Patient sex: F
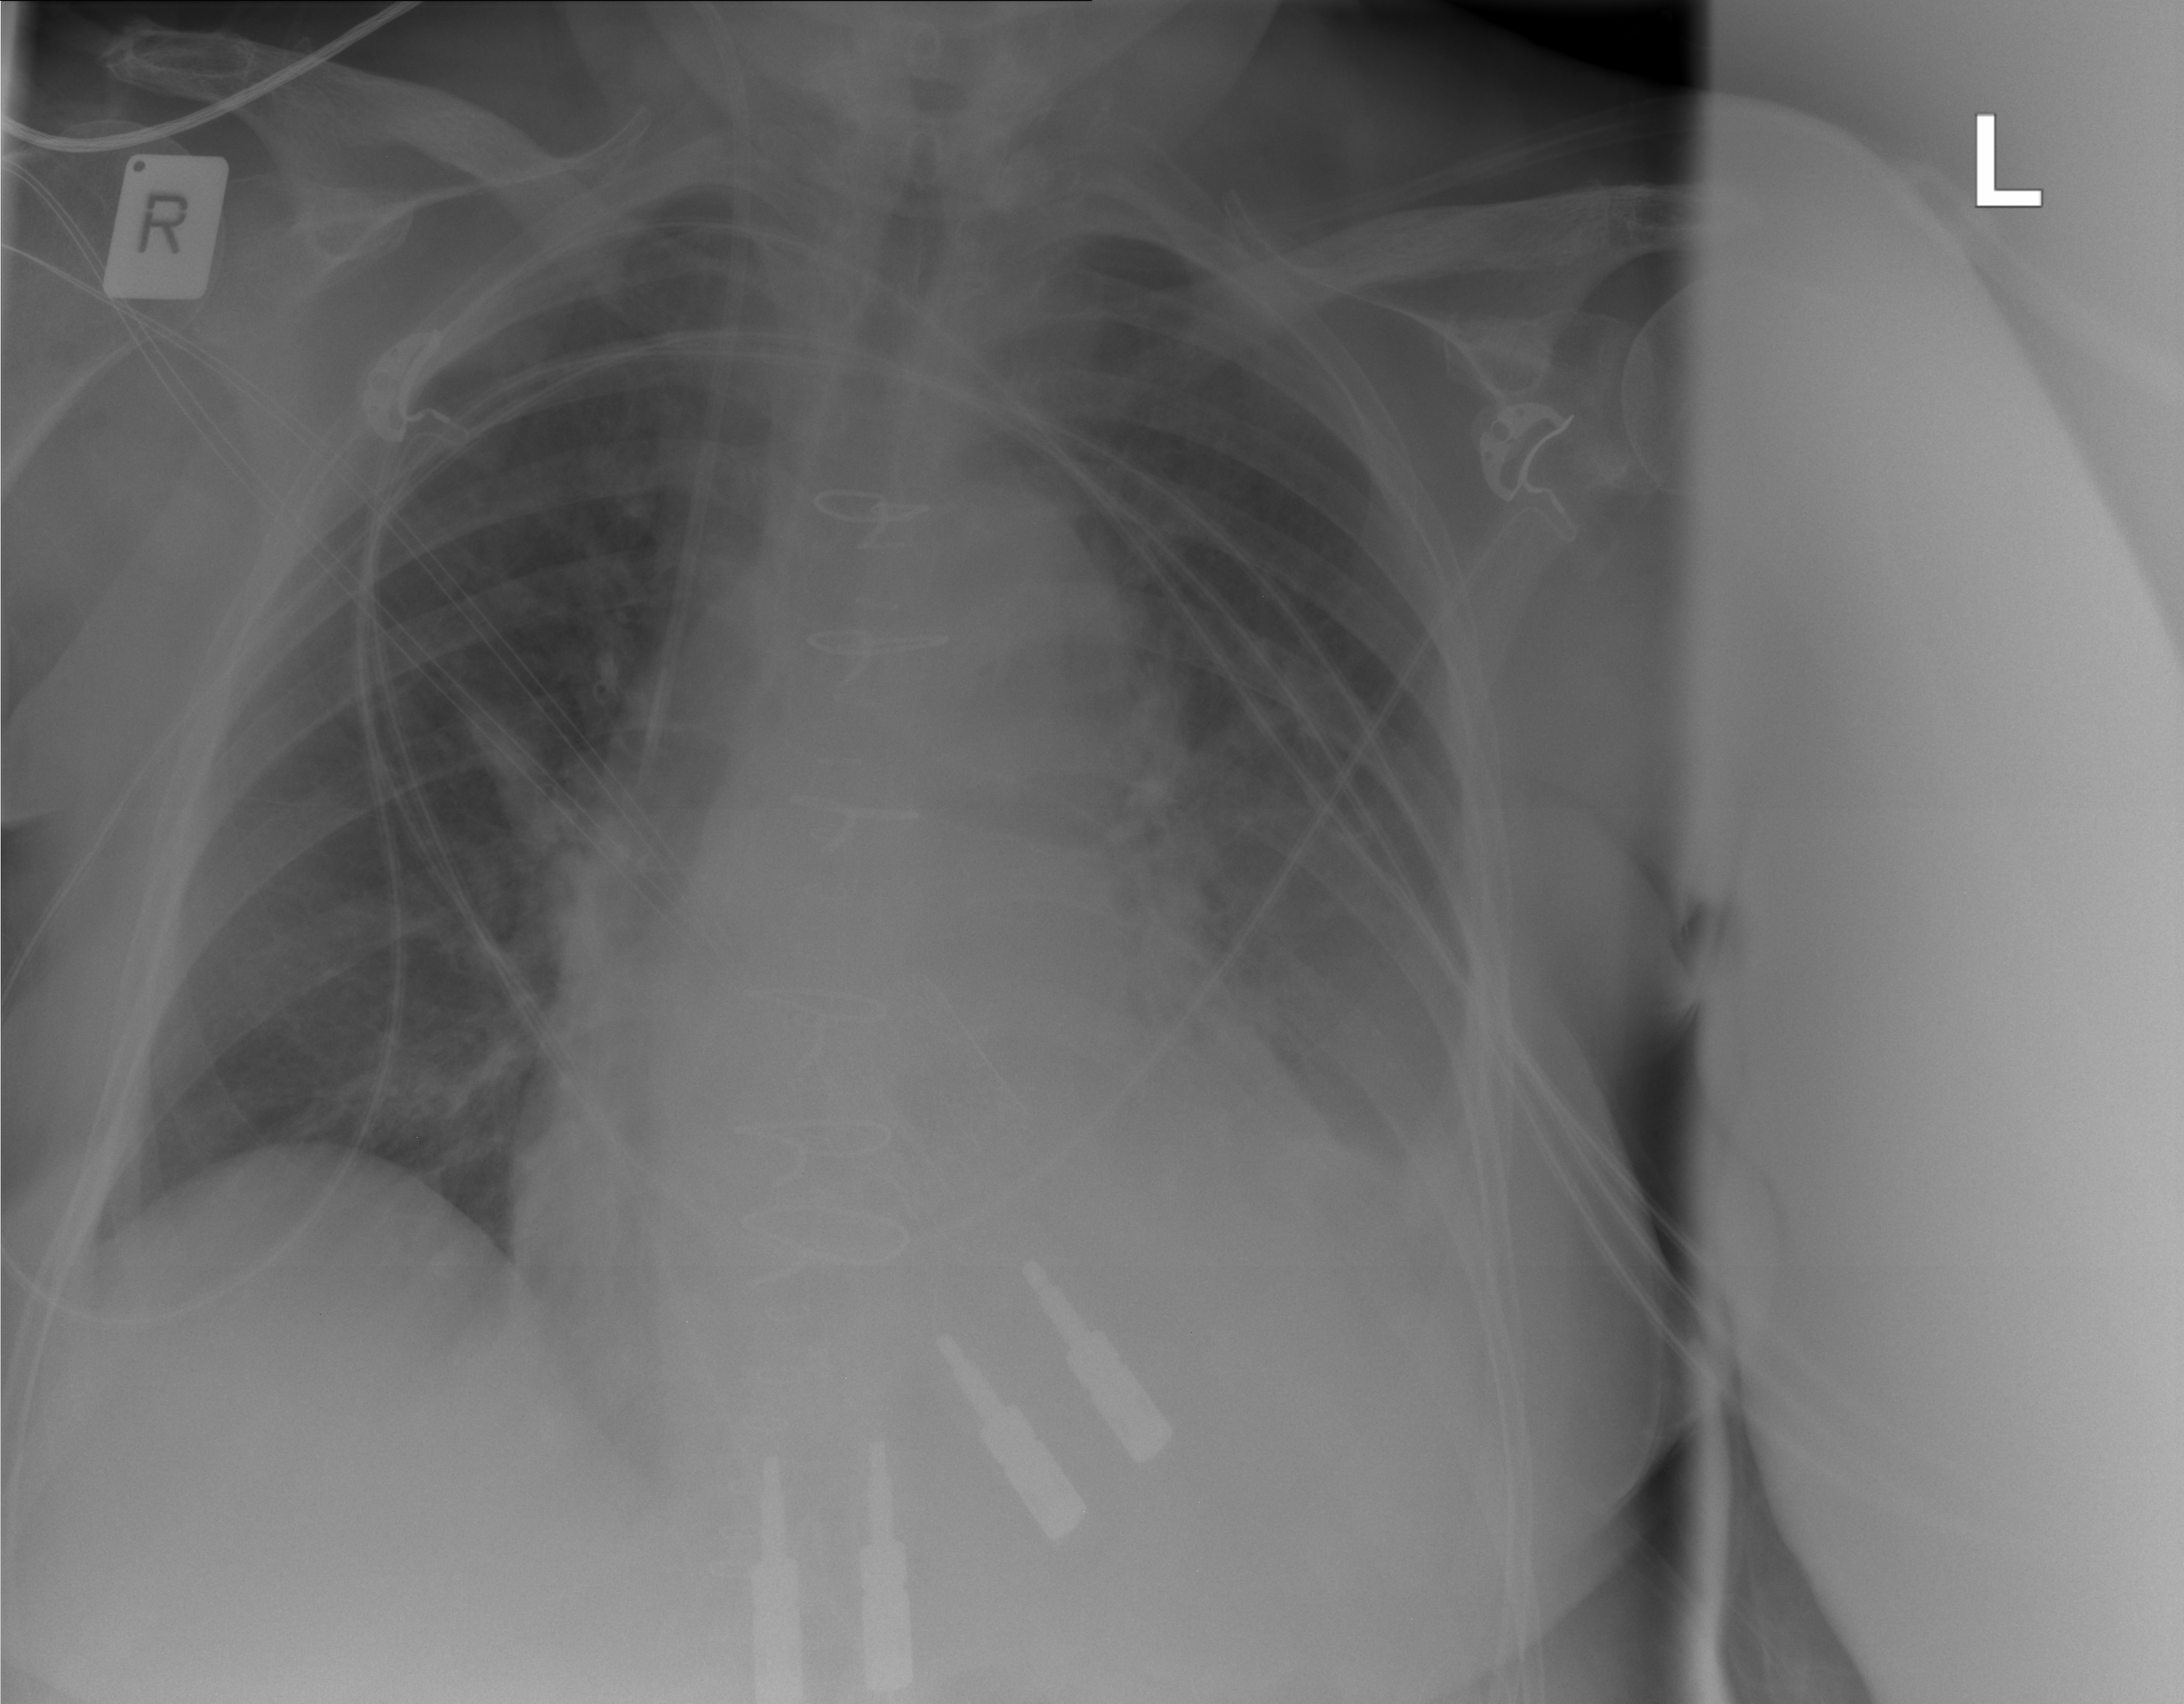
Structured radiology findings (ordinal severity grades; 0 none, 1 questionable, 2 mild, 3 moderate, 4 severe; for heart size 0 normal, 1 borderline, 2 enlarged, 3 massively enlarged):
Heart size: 2
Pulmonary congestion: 0
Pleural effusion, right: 0
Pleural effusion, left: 3
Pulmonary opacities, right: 0
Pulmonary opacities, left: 0
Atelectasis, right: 0
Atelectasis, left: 3